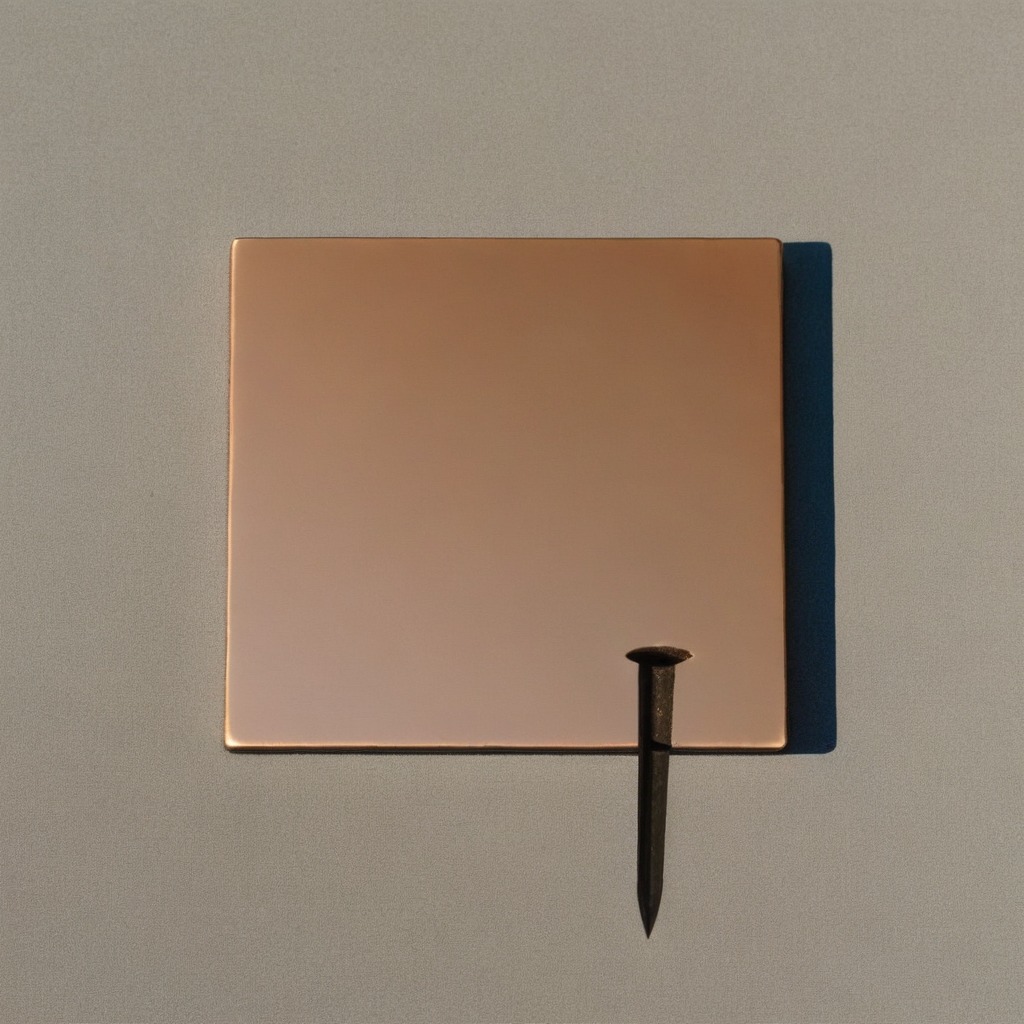
A nail is lying on the table.